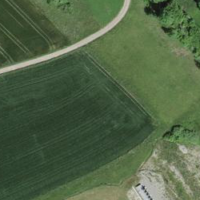
EUNIS habitat code: 24
Species observed at this site:
Orchis mascula